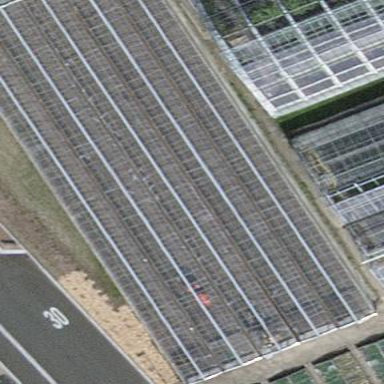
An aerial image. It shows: Greenhouse.